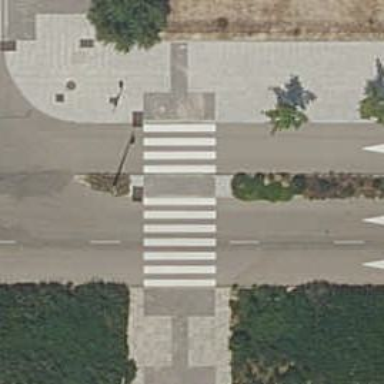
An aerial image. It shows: Uncontrolled crossing on the road.